Interaction volume radius: 5 \u00c5
Interaction volume height: 15 \u00c5
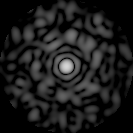
Disorder parameter: 0.91